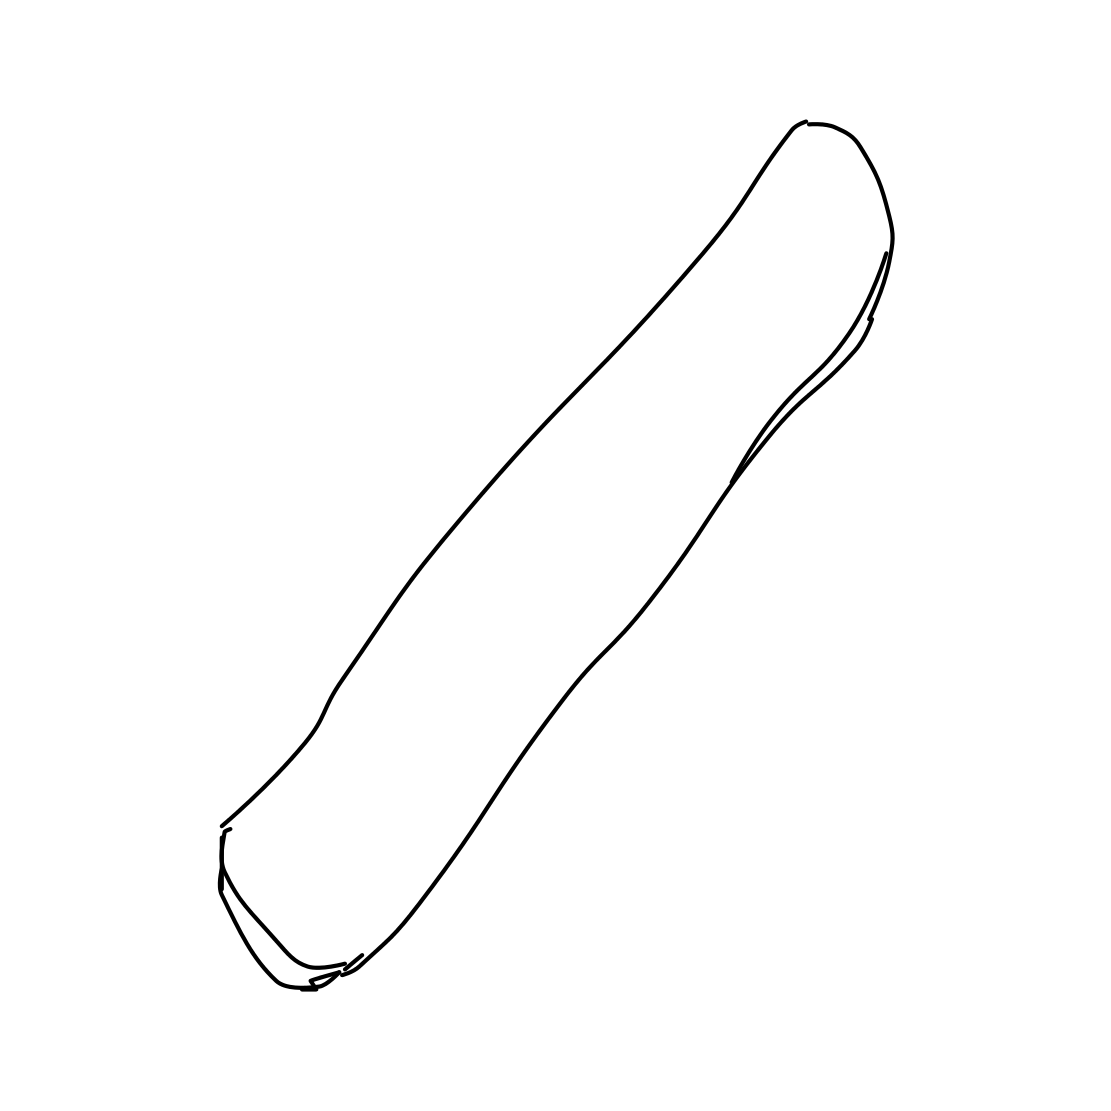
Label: snowboard